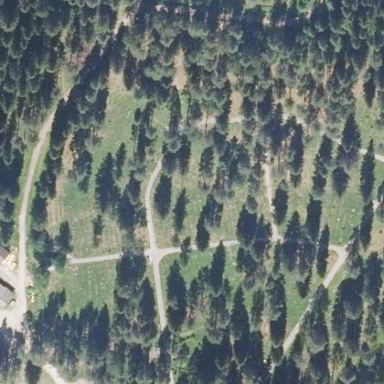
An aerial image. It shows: Grave yard.